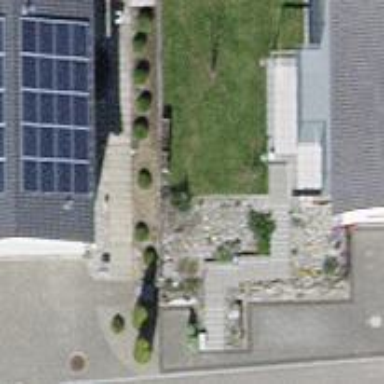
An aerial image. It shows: Simple house.